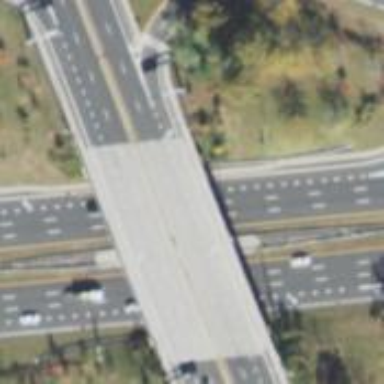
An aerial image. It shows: Trunk road bridge.